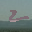
Label: 2